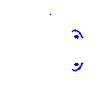
Particle: pion